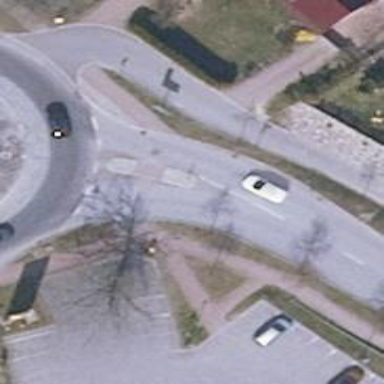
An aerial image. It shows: Secondary road with asphalt surface.